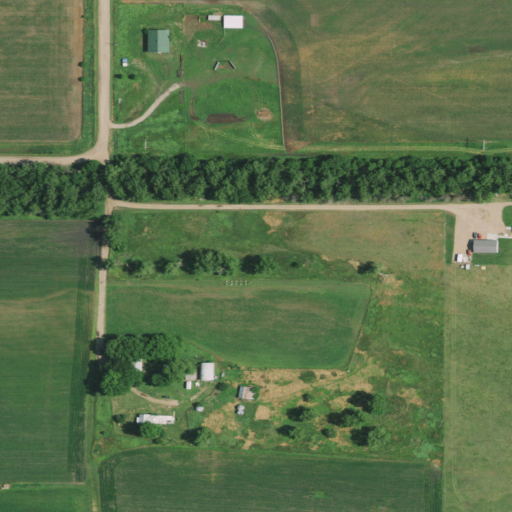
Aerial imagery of island in Nebraska named Long Island containing grassland, cultivated crops, woody wetlands, pasture, open development, and low intensity development